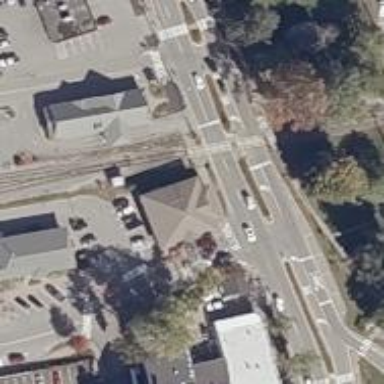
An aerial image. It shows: Railway crossing.